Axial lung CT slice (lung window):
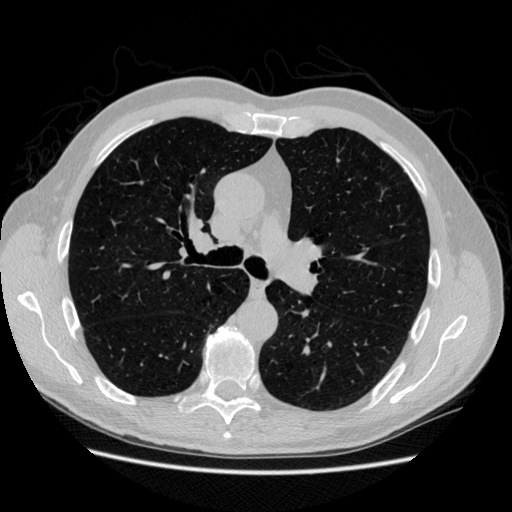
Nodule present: no